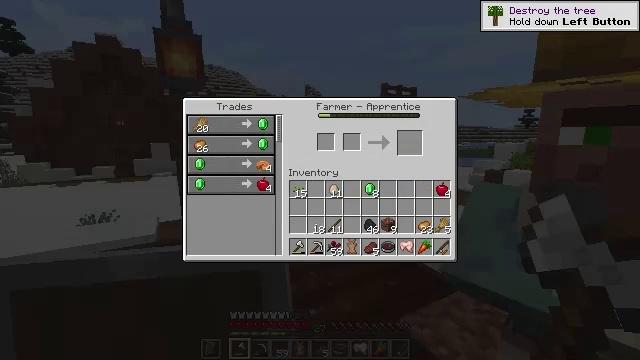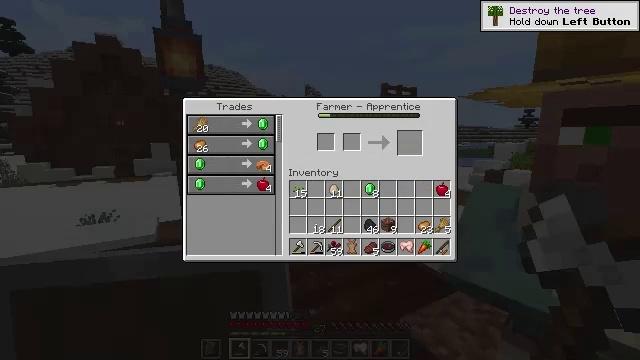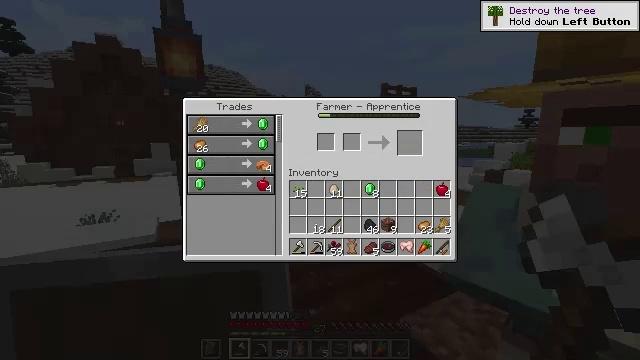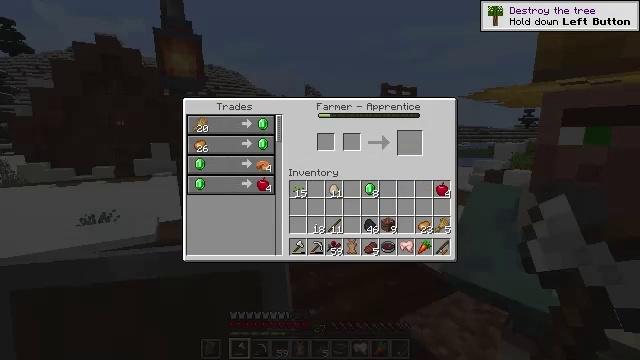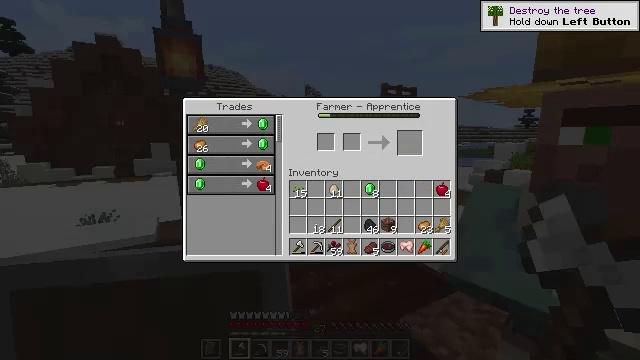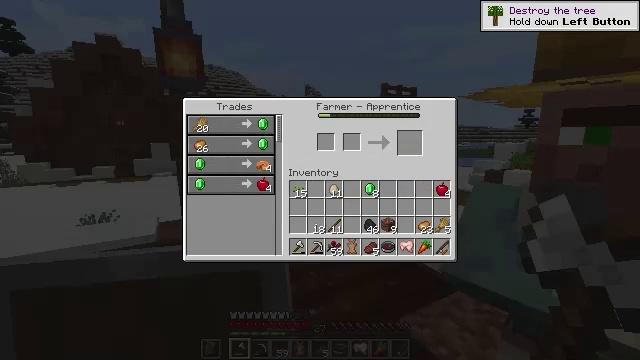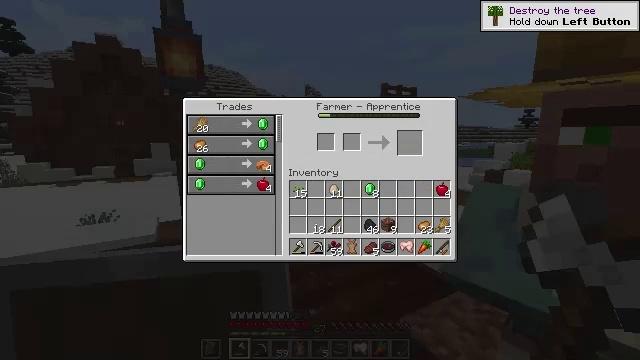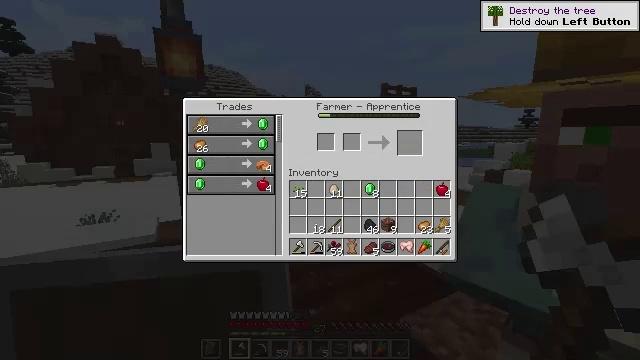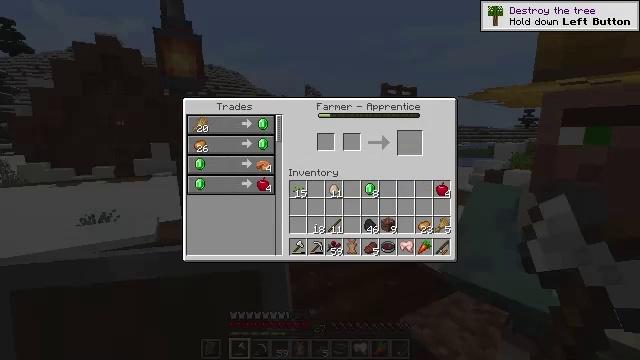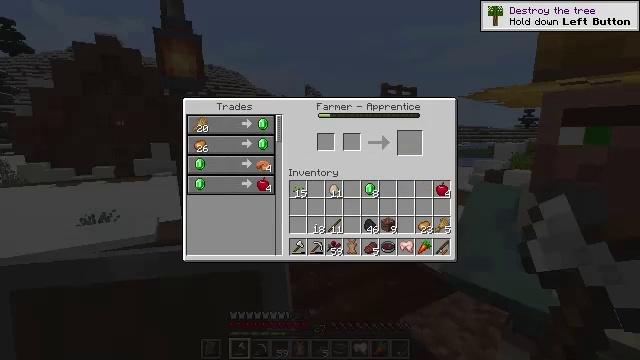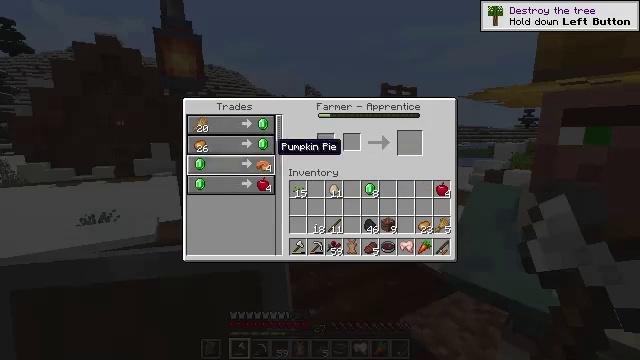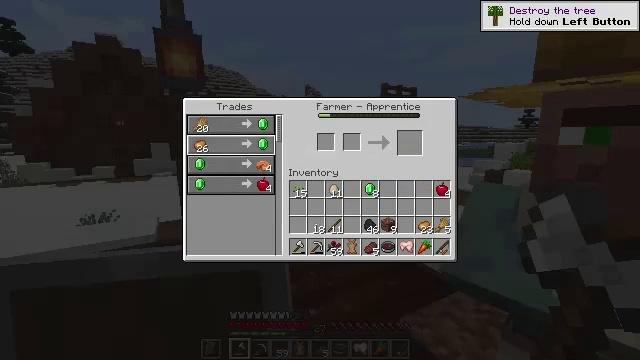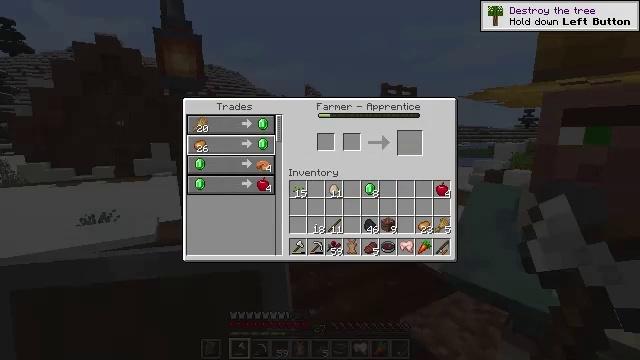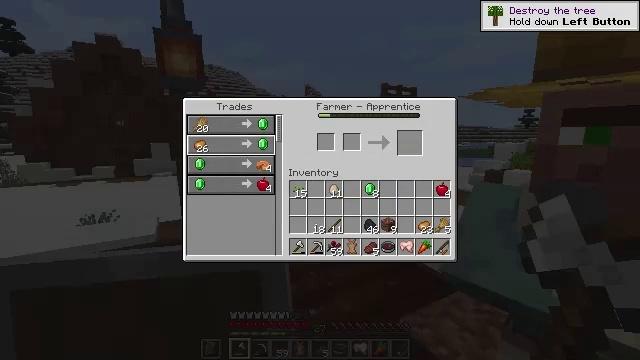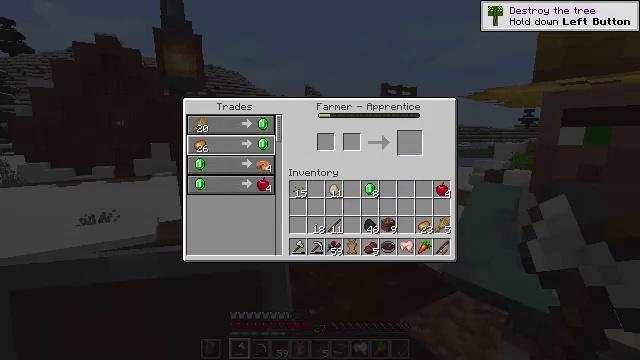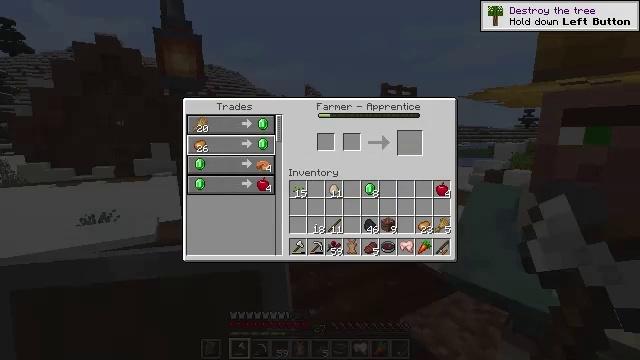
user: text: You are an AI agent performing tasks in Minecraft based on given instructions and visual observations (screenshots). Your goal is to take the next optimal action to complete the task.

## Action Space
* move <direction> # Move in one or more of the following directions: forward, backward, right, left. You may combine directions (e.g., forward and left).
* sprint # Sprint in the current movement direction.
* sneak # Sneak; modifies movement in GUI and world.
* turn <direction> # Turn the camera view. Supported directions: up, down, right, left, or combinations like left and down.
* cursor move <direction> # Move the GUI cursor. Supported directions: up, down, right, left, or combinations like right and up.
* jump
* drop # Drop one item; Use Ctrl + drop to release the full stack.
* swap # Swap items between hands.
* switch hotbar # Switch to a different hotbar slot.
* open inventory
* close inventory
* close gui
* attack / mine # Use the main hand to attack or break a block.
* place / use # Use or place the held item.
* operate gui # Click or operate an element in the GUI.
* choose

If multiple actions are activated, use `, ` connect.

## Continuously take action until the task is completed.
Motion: motion action
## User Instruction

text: Craft a pumpkin pie.
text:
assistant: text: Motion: no_op
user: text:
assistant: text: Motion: no_op
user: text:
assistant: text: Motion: no_op
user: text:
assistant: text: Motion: no_op
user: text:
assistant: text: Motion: no_op
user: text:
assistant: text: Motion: cursor move left
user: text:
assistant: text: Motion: cursor move left
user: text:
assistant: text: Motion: cursor move left
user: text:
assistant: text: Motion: cursor move left
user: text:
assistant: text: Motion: cursor move left and up
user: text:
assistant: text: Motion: cursor move left
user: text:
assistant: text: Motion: no_op
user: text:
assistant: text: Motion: no_op
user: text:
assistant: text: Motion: no_op
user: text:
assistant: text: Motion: no_op
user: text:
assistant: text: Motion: no_op
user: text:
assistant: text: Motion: no_op
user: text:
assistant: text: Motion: no_op
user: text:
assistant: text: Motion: no_op
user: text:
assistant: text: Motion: no_op
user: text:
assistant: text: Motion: no_op
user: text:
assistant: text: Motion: no_op
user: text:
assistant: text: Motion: no_op
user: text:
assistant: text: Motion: no_op
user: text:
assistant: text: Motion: no_op
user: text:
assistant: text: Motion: no_op
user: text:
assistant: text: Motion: cursor move down
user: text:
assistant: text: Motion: no_op
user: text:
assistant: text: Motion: no_op
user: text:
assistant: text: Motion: no_op